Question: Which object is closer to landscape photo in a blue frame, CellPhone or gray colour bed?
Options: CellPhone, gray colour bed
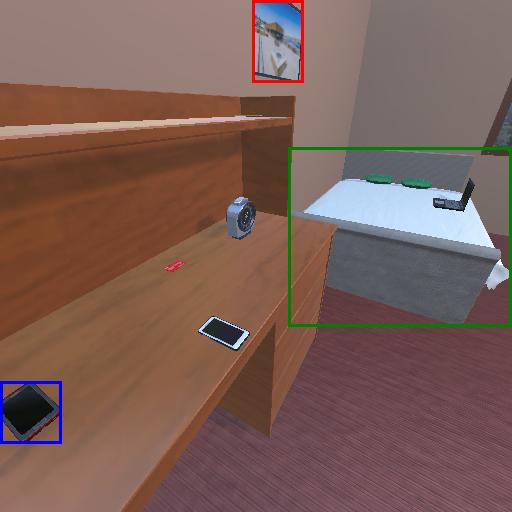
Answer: CellPhone